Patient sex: M
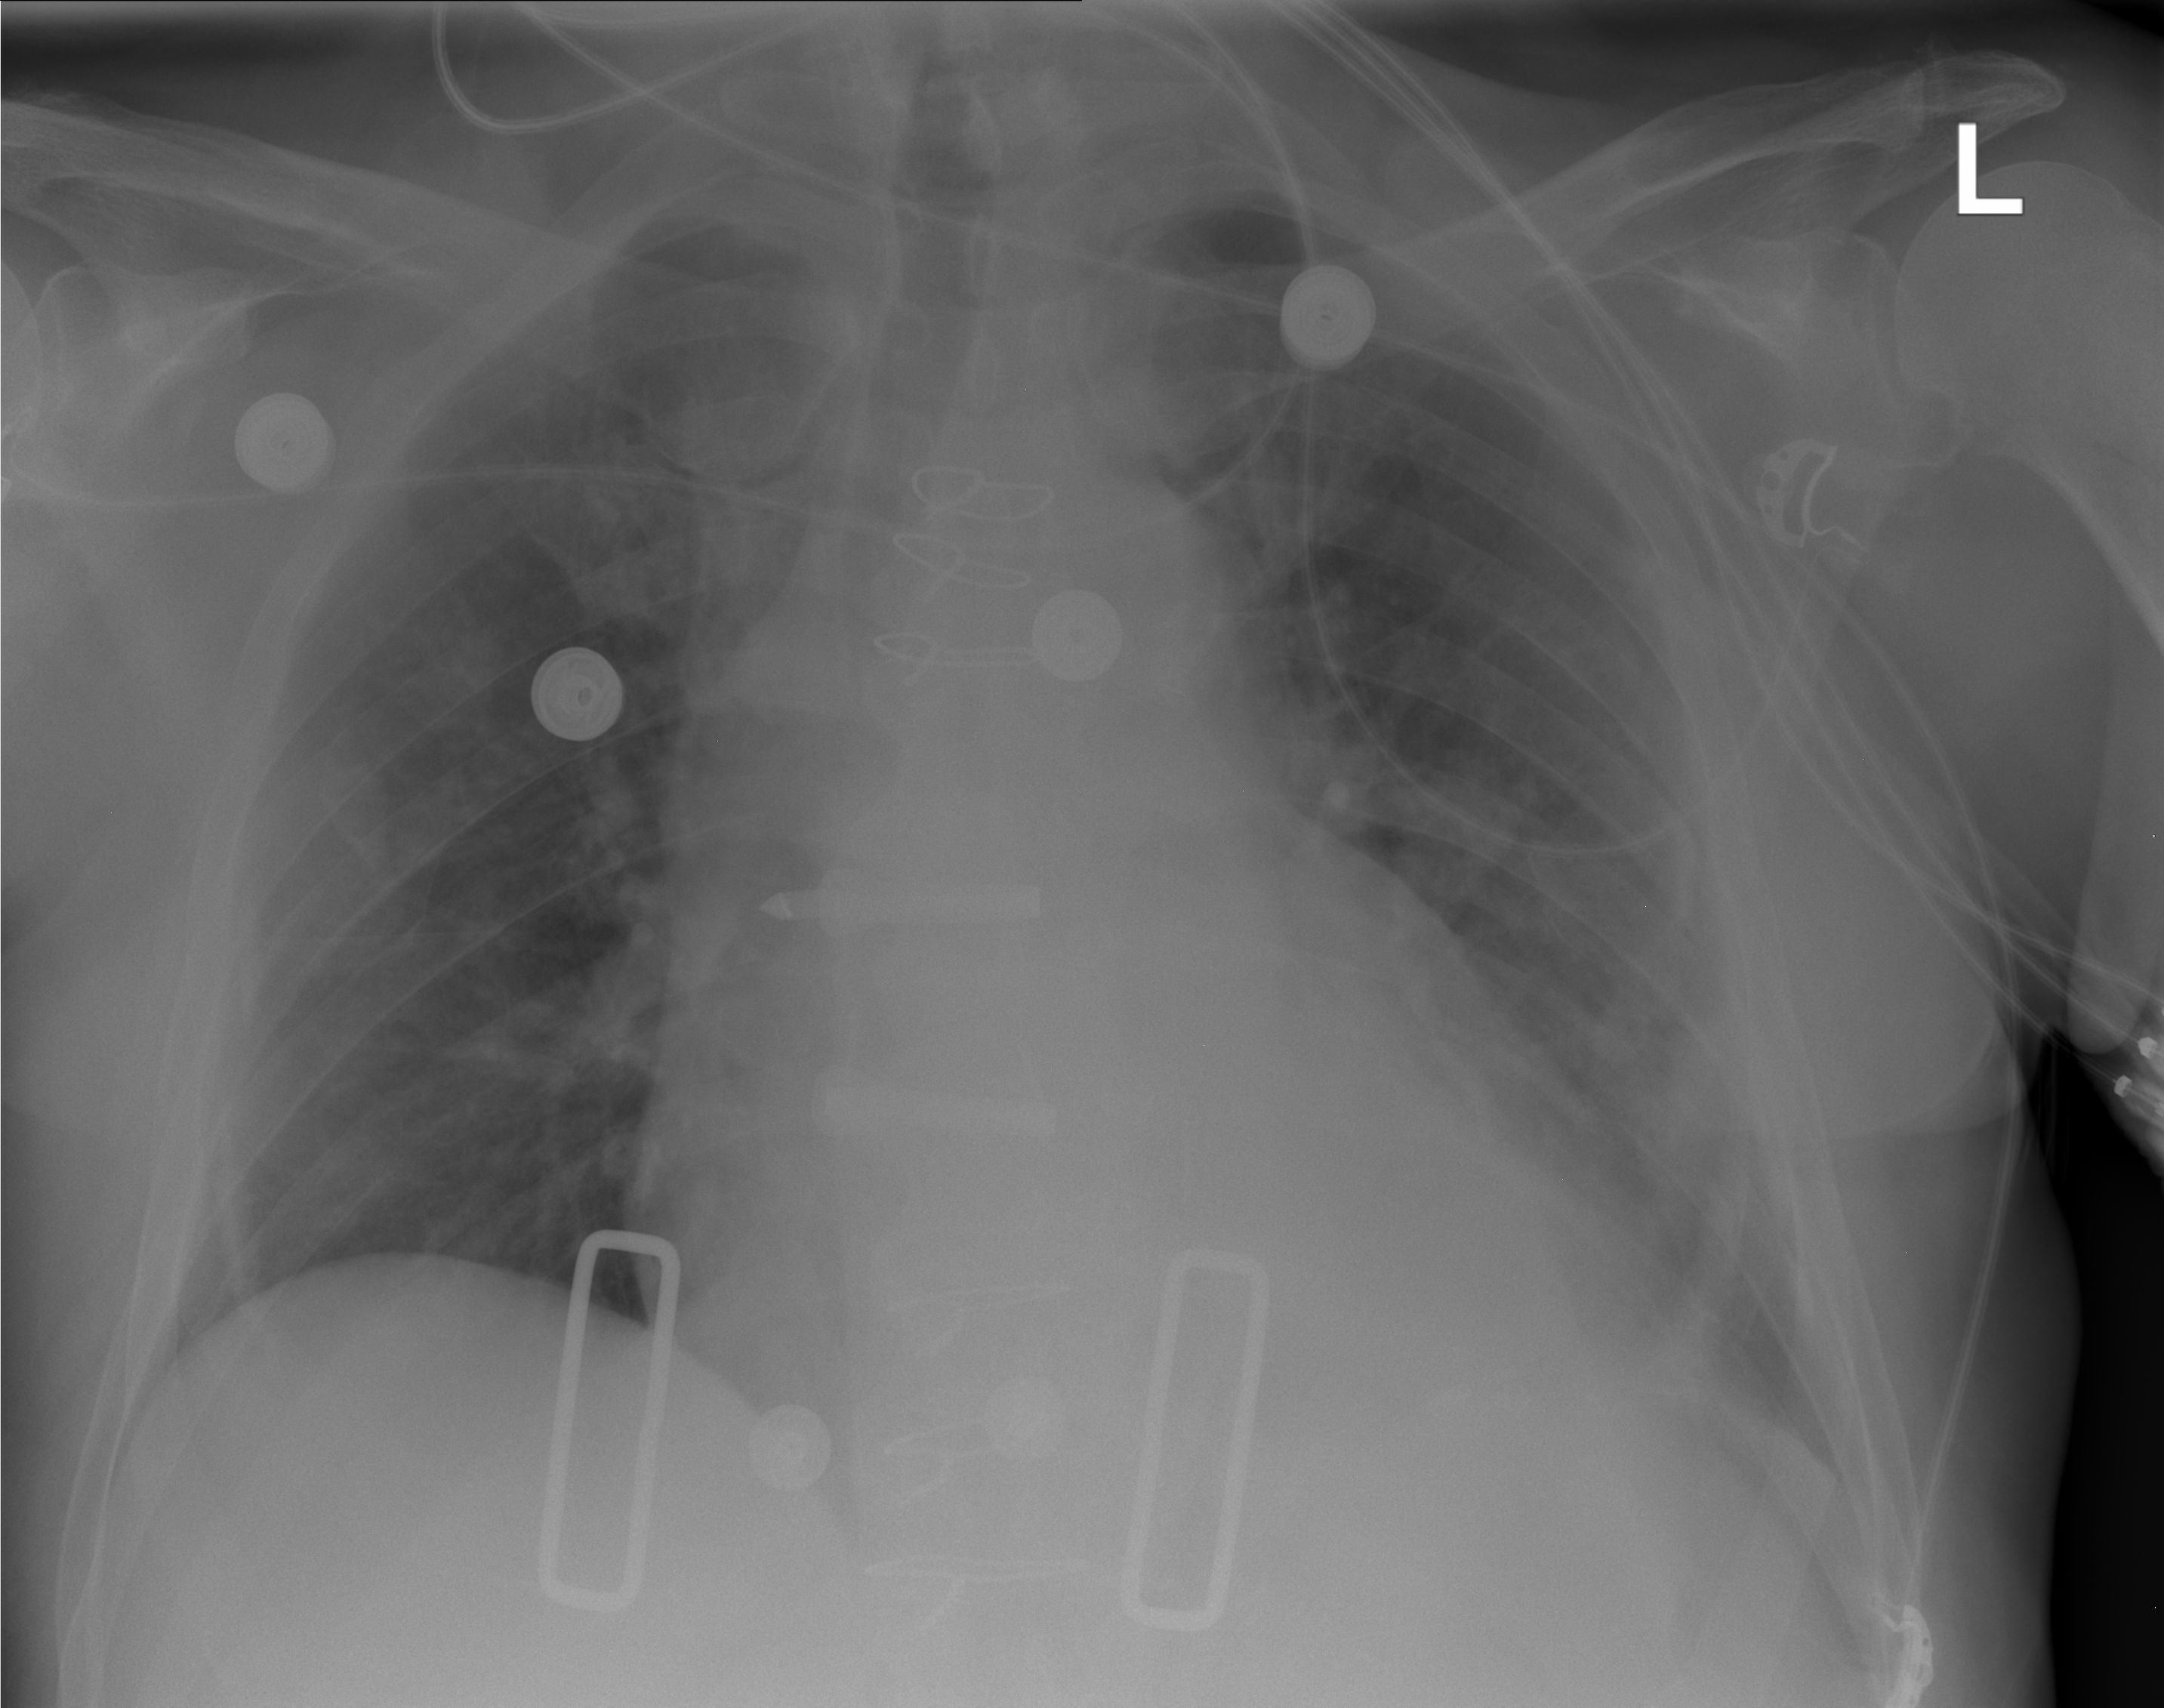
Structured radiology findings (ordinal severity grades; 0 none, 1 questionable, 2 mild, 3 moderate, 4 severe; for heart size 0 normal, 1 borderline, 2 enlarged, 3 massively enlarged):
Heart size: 3
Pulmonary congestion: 1
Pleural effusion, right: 0
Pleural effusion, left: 2
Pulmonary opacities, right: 0
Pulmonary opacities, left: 0
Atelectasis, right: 0
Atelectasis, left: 2